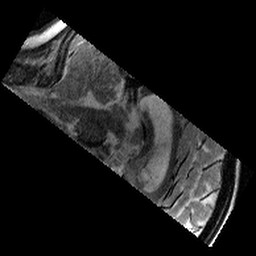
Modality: T2w
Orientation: sagittal
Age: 9
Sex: male
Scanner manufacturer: siemens
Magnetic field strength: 3 T
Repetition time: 9.23 s
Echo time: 0.067 s